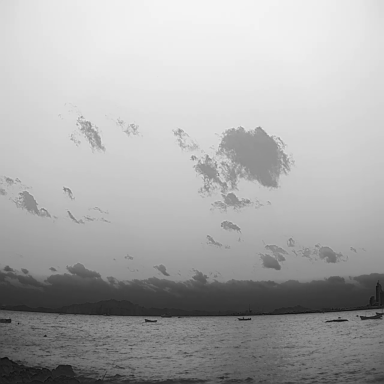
There are four bulk_carriers in the infrared image.